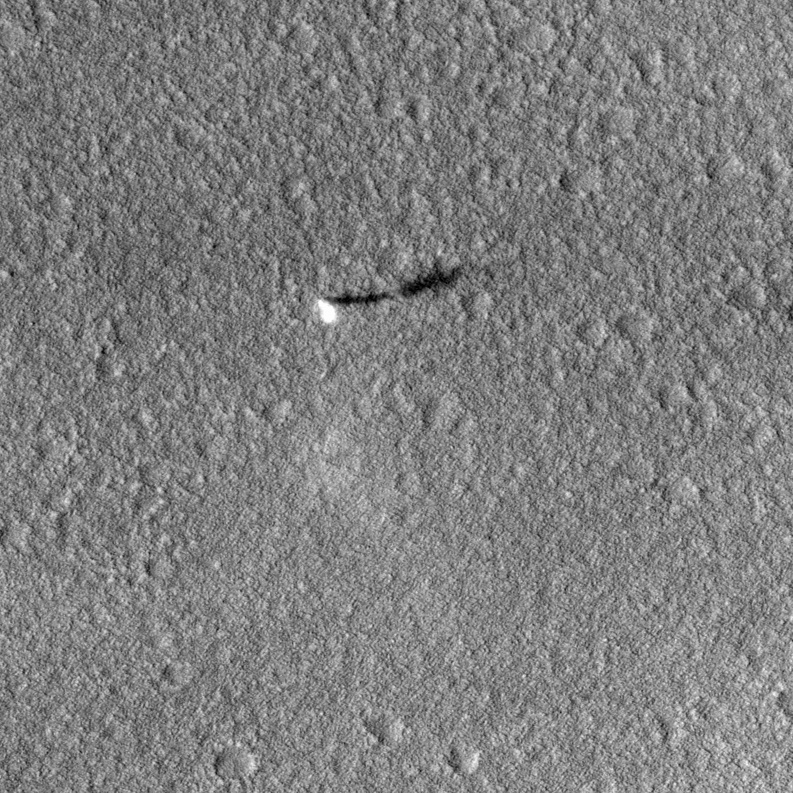
Label: dustdevil